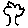
Label: tree